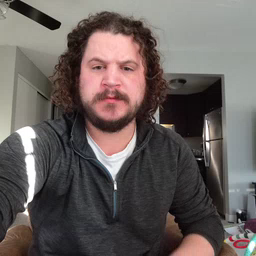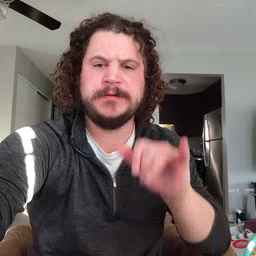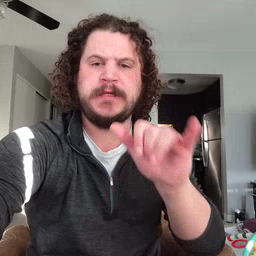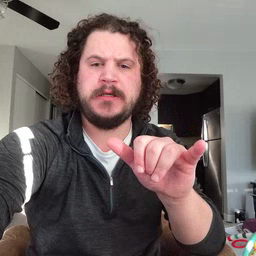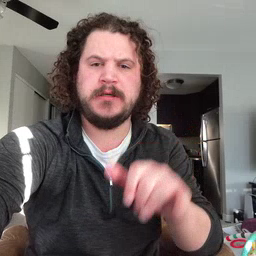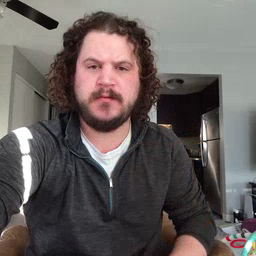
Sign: stay